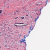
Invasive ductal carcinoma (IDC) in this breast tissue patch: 1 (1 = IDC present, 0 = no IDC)